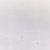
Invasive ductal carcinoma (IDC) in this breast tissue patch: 0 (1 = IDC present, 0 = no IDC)